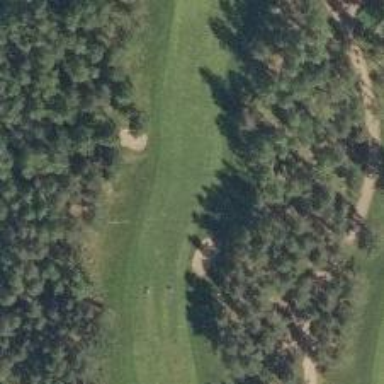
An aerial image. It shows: View of golf hole.